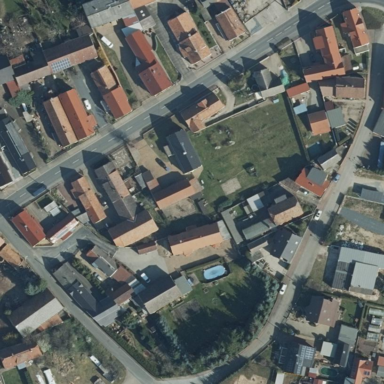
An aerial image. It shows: Residential area.